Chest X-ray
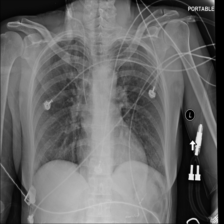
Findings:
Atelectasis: negative
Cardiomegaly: negative
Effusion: negative
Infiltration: negative
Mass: negative
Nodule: negative
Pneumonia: negative
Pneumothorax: negative
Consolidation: negative
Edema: negative
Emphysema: negative
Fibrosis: negative
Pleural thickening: negative
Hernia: negative